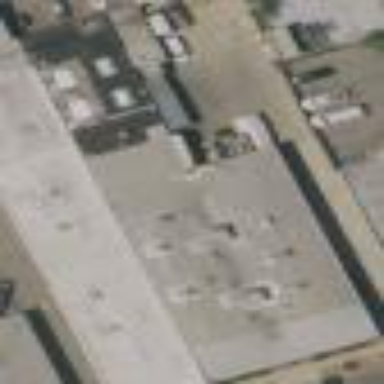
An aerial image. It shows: Industrial building.